Interaction volume radius: 10 \u00c5
Interaction volume height: 20 \u00c5
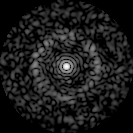
Disorder parameter: 0.8386